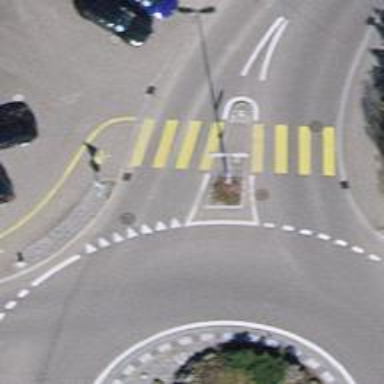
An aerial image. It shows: Marked crossing with pedestrian island. The crossing has visible markings.